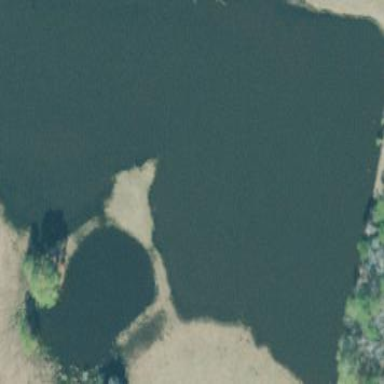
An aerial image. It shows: Natural reservoir of water.